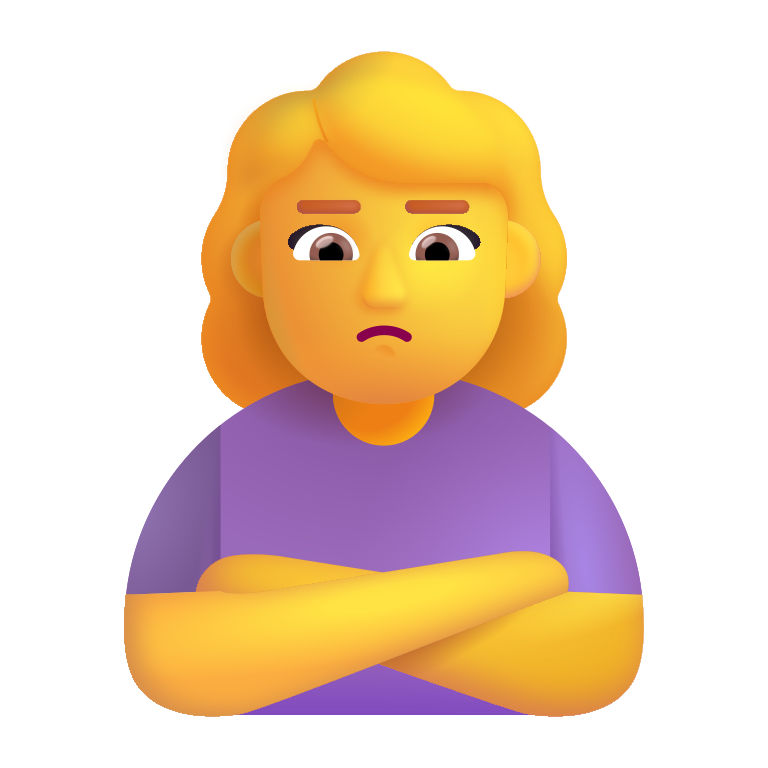
woman pouting color default